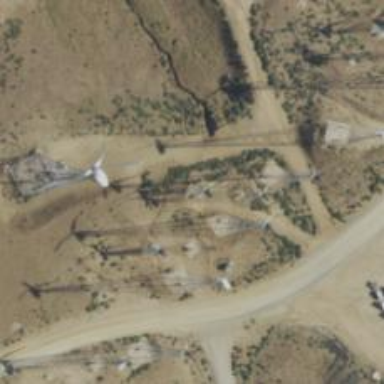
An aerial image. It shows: Wind turbine power generator.